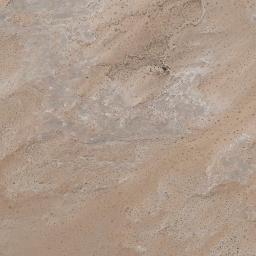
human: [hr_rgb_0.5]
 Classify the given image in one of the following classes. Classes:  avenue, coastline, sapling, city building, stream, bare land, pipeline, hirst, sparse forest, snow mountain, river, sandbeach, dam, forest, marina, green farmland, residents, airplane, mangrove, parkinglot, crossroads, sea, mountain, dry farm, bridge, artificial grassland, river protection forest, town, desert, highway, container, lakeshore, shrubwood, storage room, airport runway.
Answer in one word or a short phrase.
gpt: bare land